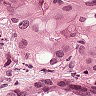
Metastatic tissue present: yes